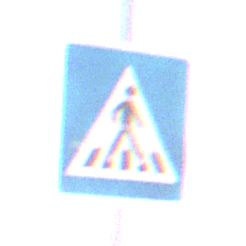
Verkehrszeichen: FussgaengerueberwegLinks
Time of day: Midday
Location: Outdoor (Nature)
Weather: Clear
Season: NotSpecified
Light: Natural